Field crop: tomato
Growth stage: 1
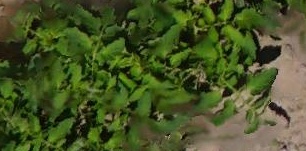
Species: tomato